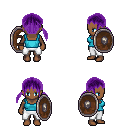
a pixel art fantasy rpg character, female body template, human, dark skin, teal pirate shirt, white pants, purple twin-tailed hairstyle, bracelets, shield, four views (front, back, left, right), 2x2 character sprite sheet, small pixel art, hard edges, no anti-aliasing